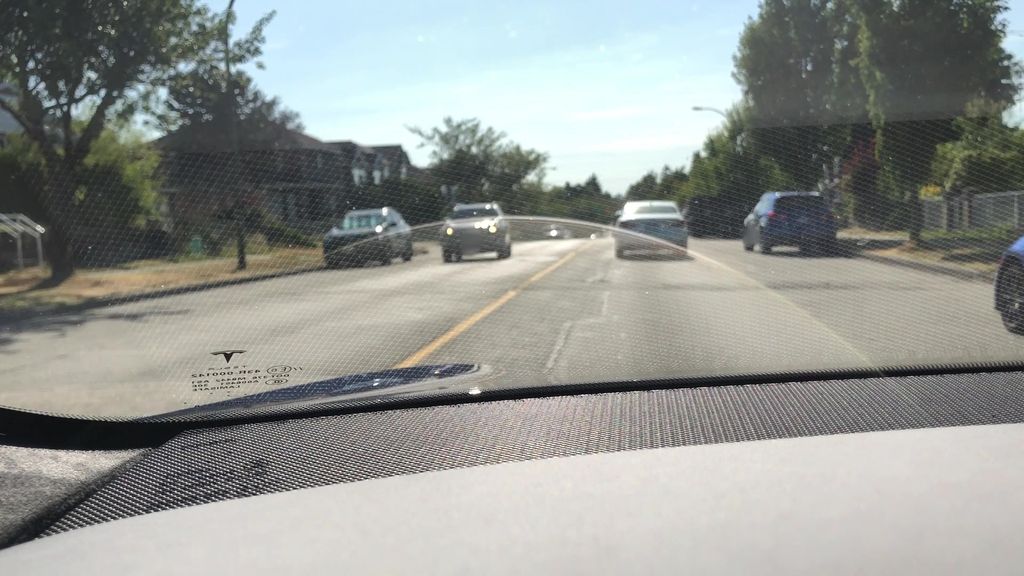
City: vancouver